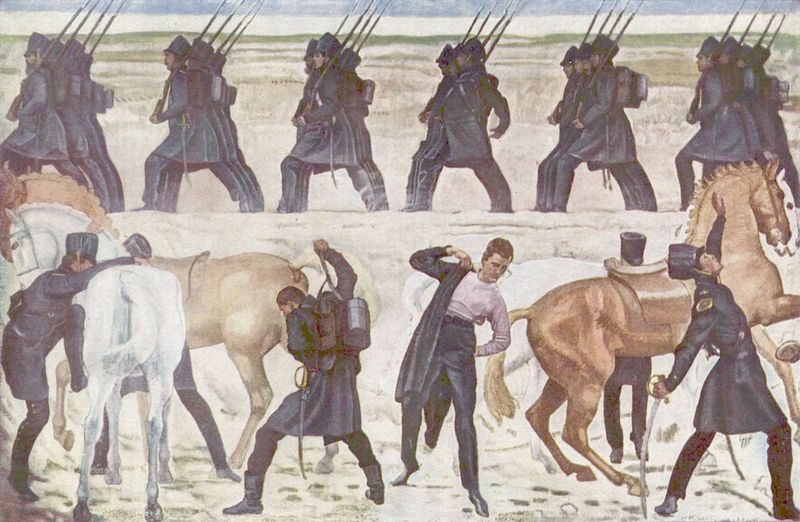
Titel: Auszug der Jenenser Studenten in den Freiheitskrieg 1813
Künstler: Ferdinand Hodler
Standort: Jena
Institution: Friedrich-Schiller-Universität
Schlagwörter: blau, gemälde, hand, himmel, kampf, mann, meer, weiß, grün, landschaft, menschen, sand, bewegung, braun, hintergrund, hut, hüte, kopfbedeckungen, männer, schwarz, strasse, schnee, tiere, weg, wiese, flächig, zylinder, hemd, hose, jacke, kappe, kappen, mütze, mützen, arm, stein, steine, ebene, erde, feld, horizont, hügel, mantel, ohren, pferd, pferde, reiter, hufe, mähne, sattel, schweif, steigbügel, zaumzeug, kopfbedeckung, strand, spuren, fels, hang, zug, winter, franzosen, krieg, soldaten, symmetrie, ankleiden, militär, schwert, säbel, uniform, uniformen, waffen, jacken, soldat, degen, offizier, orden, stiefel, schritt, hodler, armee, heer, marsch, schimmel, hufen, helme, gewehr, kavallerie, regiment, aufbruch, parade, rucksack, tornister, gewehre, emblem, marschieren, infanterie, offiziere, anziehen, winken, rhythmus, aufsteigen, trab, studenten, abmarsch, bajonett, hinterbeine, tross, jena, fussspuren, bajonette, schrit, aufsitzen, gewähr, polen, gleichschritt, uniformjacke, abdrücke, uniformierte, satteln, stalinismus, äbel, 1. weltkrieg, vorbereit, aufsatteln, släbel, tornisterjacke